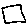
Label: square